【题型】选择题　【知识点】函数　【难度】medium
若$x=0$为$\dfrac{f(x)}{e^x}$的一个极大值点，则$f(x)$的函数图象可能是（  ）

\( A \)

\( B \)

\( C \)

\( D \)

\vspace{1em}
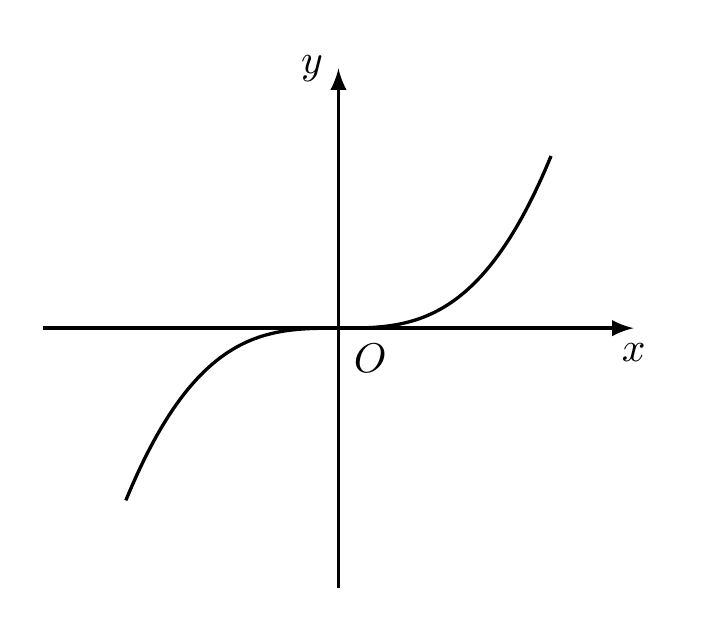
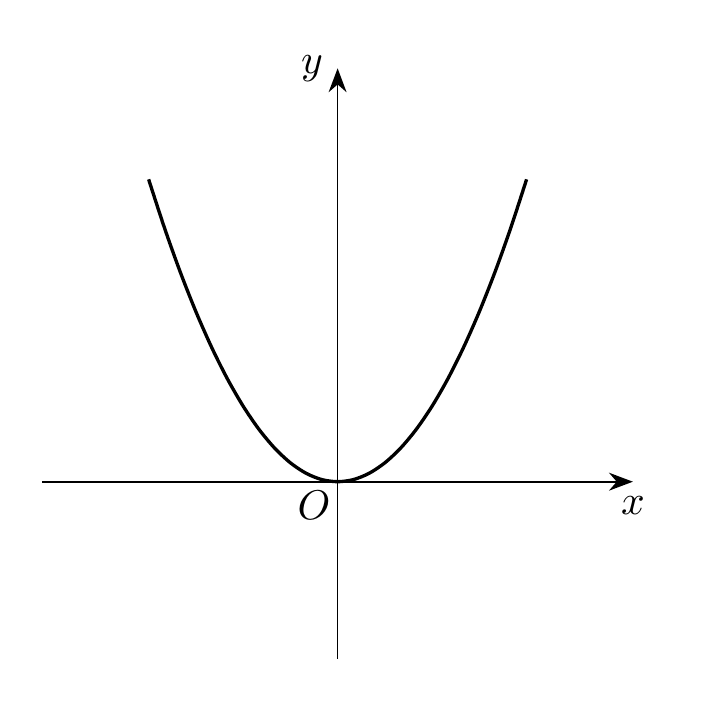
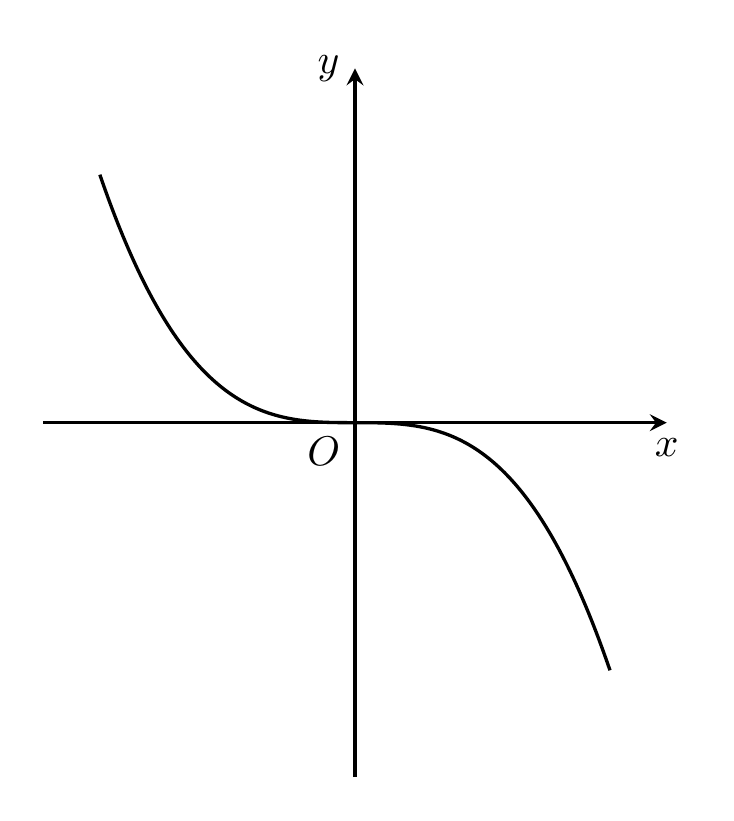
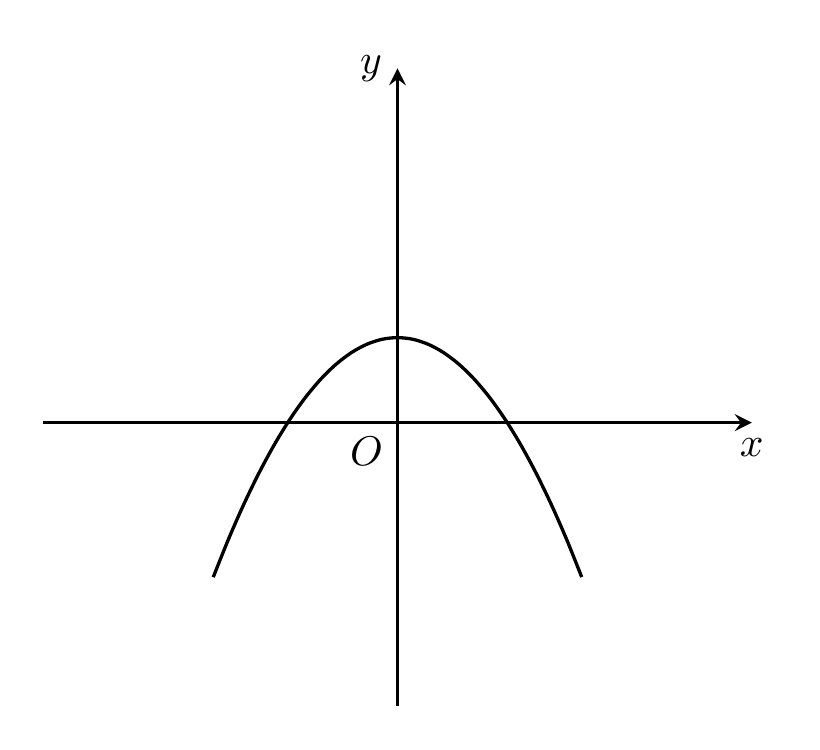
【解答】
\noindent 【解答】解：令$g(x)=\dfrac{f(x)}{e^x}$，$g'(x)=\dfrac{f'(x)-f(x)}{e^x}$，

若$x=0$为$\dfrac{f(x)}{e^x}$的一个极大值点，则$g'(0)=0$，$\therefore f'(0)=f(0)$ $\textcircled{1}$ ，

在$x<0$的附近区域有$g'(x)>0$，$\therefore$在$x<0$的附近区域有$f'(x)>f(x)$ $\textcircled{2}$ ；

在$x>0$的附近区域有$g'(x)<0$，$\therefore$在$x>0$的附近区域有$f'(x)<f(x)$ $\textcircled{3}$ 。

对于选项A，由导数的几何意义及图可知$f'(0)=f(0)=0$，$x<0$时，$f'(x)>0$，$f(x)<0$；

$x>0$时，$f'(x)>0$，$f(x)>0$，$\therefore$A选项可能；

对于选项B，由导数的几何意义及图可知$f'(0)=f(0)=0$，$x<0$，$f'(x)<0$，$f(x)>0$，不符合$\textcircled{2}$ ，$\therefore$B选项一定不可能；

对于选项C，由导数的几何意义及图可知$f'(0)=f(0)=0$，$x<0$，$f'(x)<0$，$f(x)>0$，不符合$\textcircled{2}$ ，$\therefore$C选项一定不可能；

对于选项D，由导数的几何意义及图可知$f'(0)=0$，$f(0)>0$，不符合$\textcircled{1}$ ，$\therefore$D选项一定不可能。

故选：A.

\vspace{1em}

\noindent 【点评】本题主要考查利用导数研究函数的极值，考查逻辑推理能力，属于中档题。